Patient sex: M
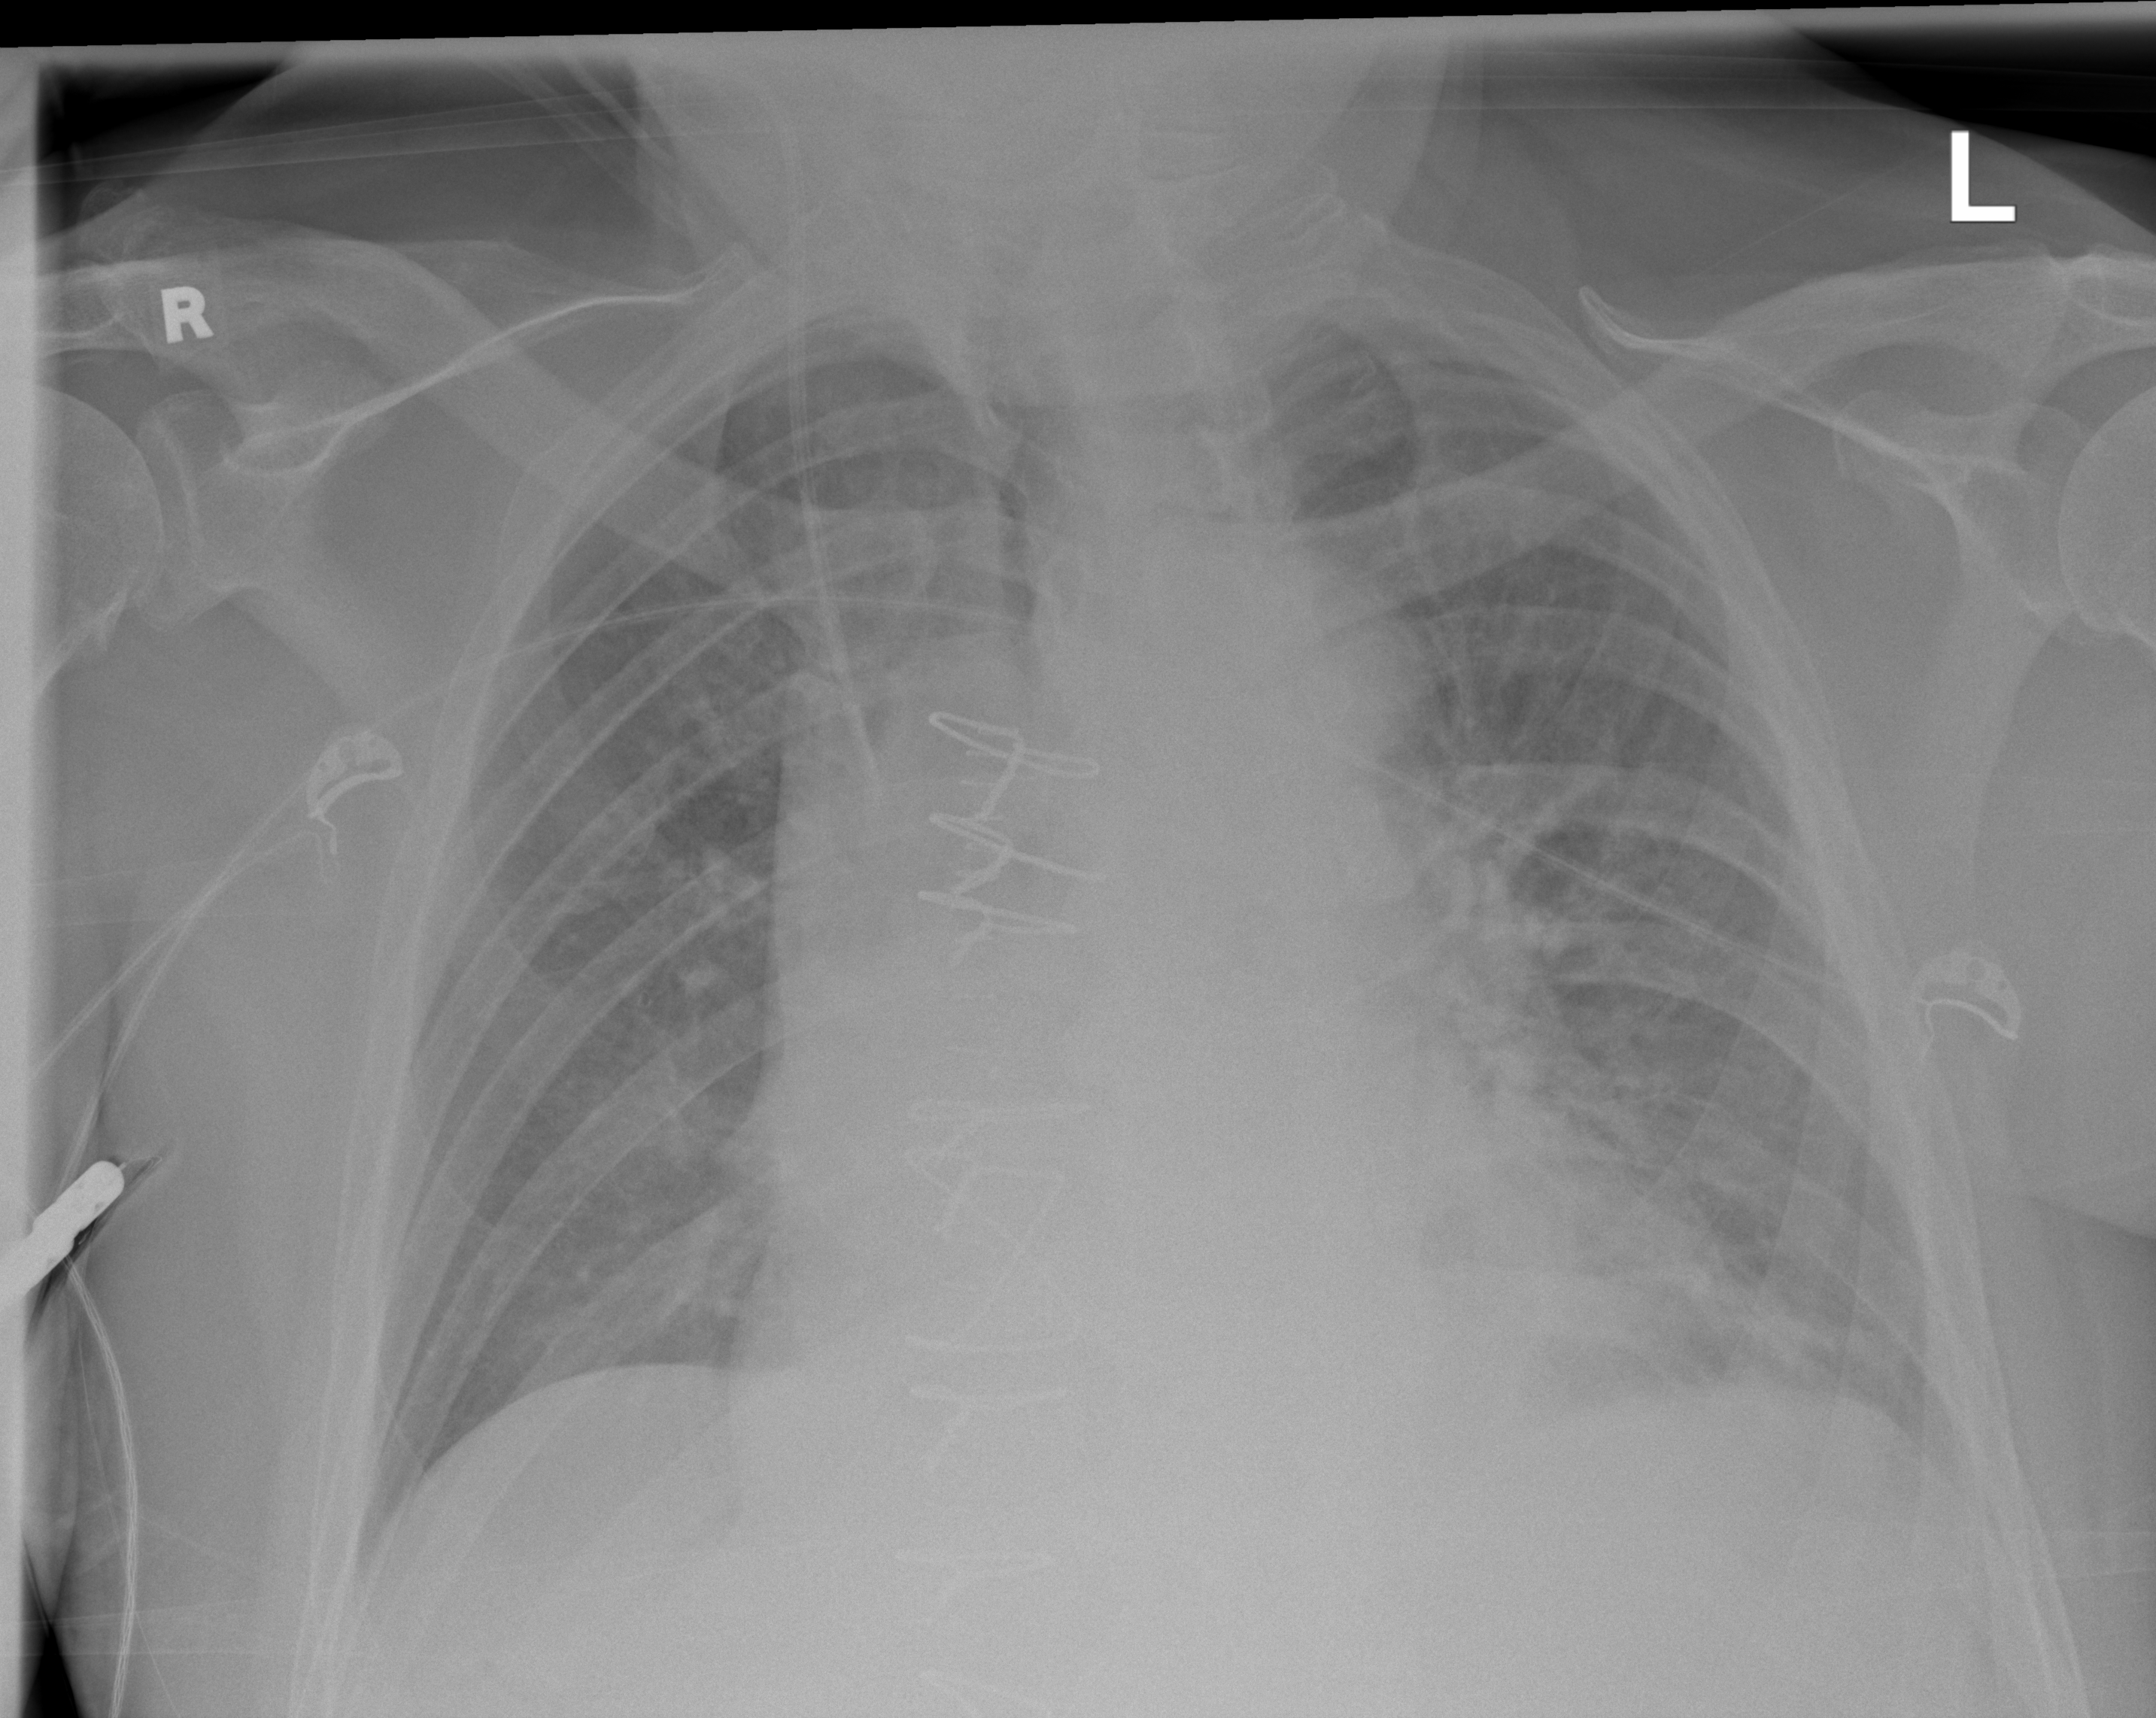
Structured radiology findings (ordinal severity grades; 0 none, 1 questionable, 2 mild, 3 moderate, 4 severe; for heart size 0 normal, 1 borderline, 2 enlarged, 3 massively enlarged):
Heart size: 2
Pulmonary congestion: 2
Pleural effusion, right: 0
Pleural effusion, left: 0
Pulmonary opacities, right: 2
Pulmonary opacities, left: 2
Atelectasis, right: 2
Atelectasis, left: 2